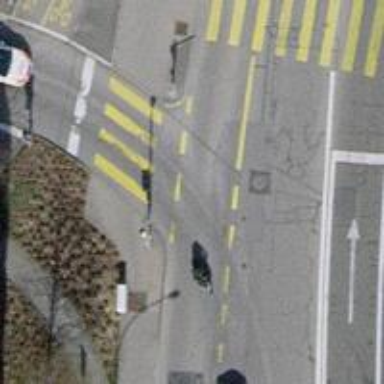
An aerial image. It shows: Road crossing with traffic signals.